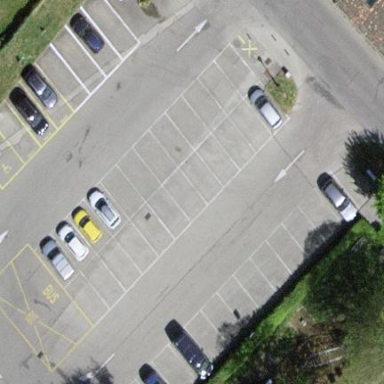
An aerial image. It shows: Parking area.